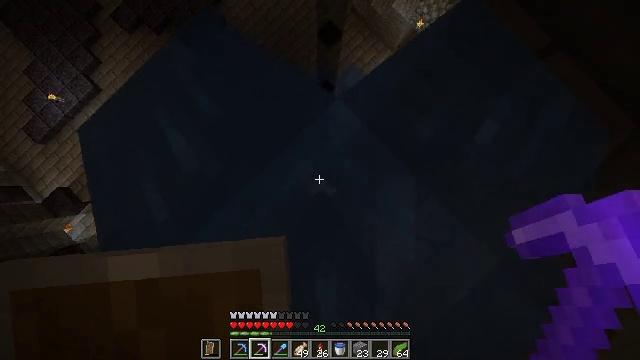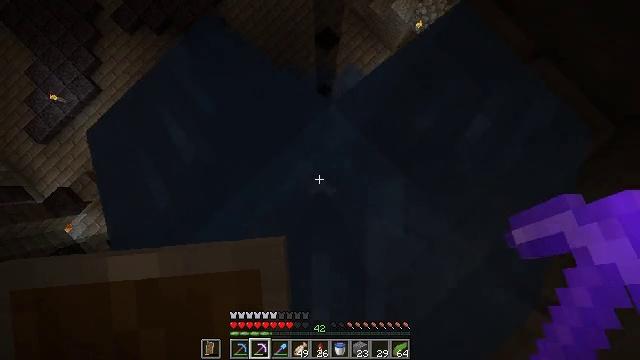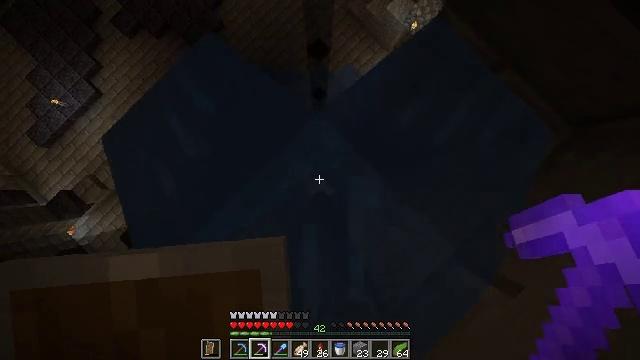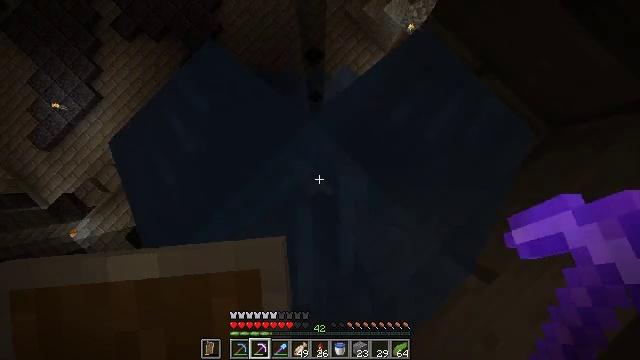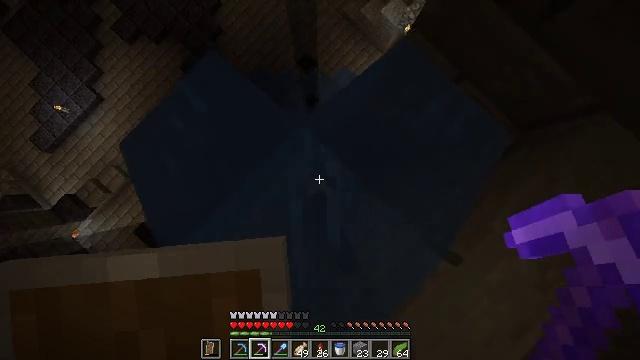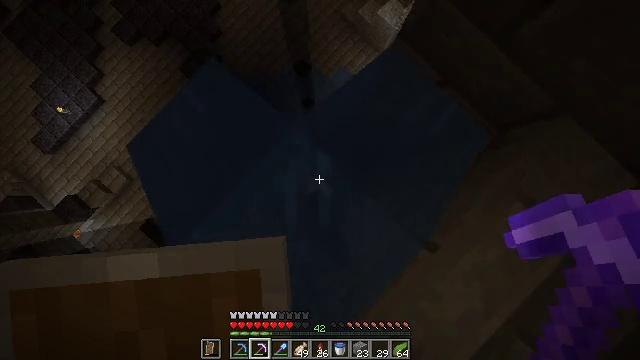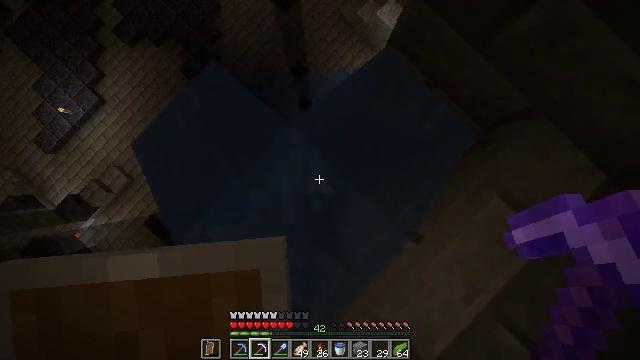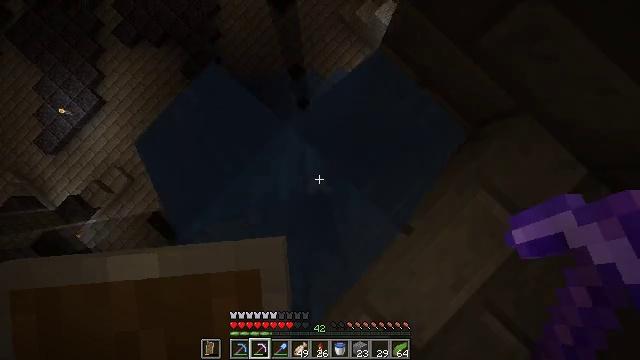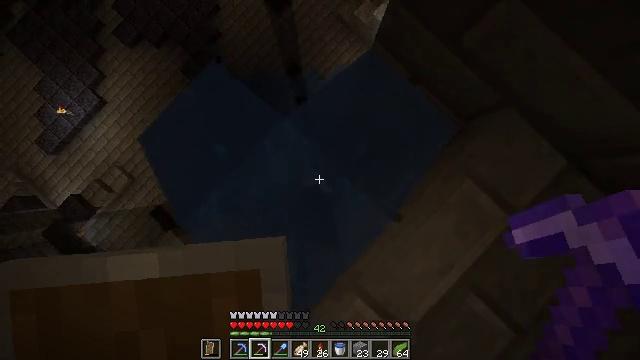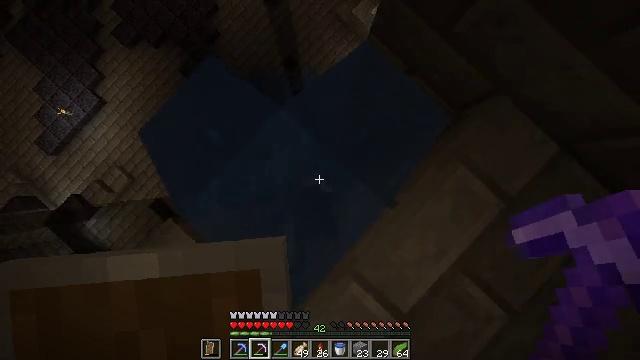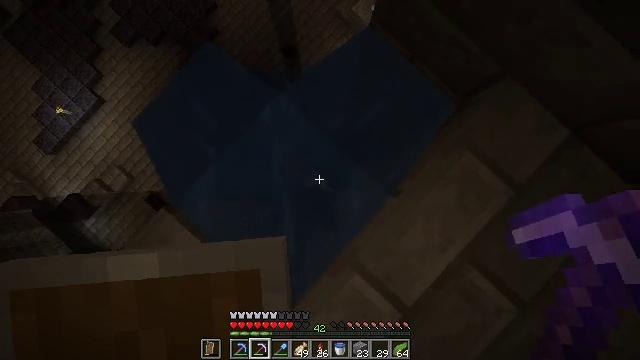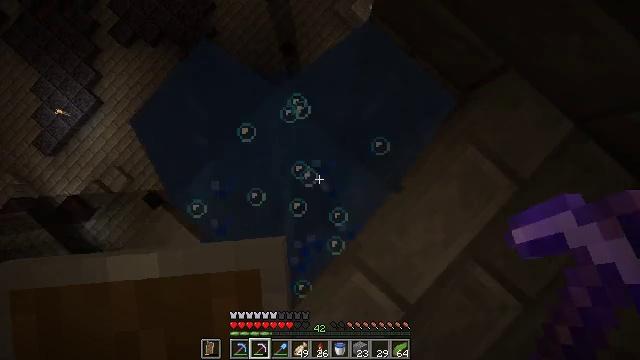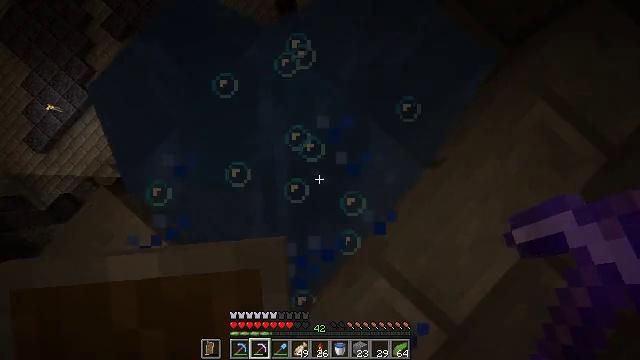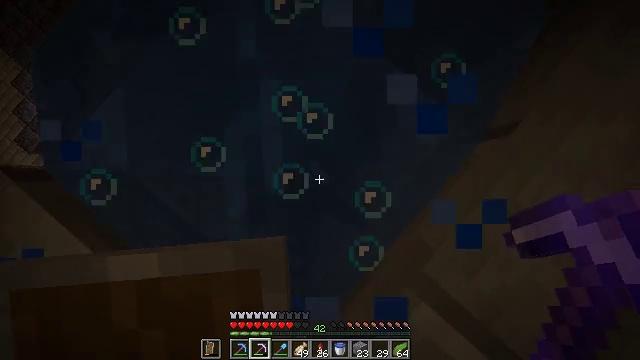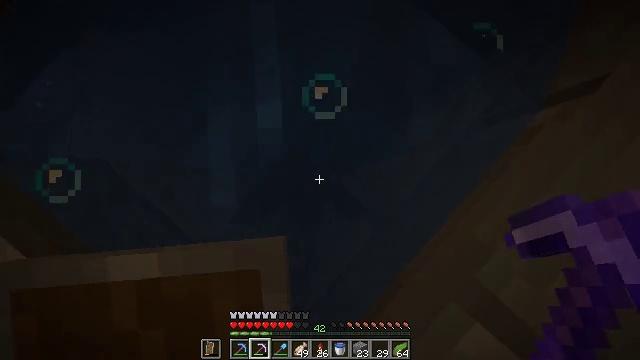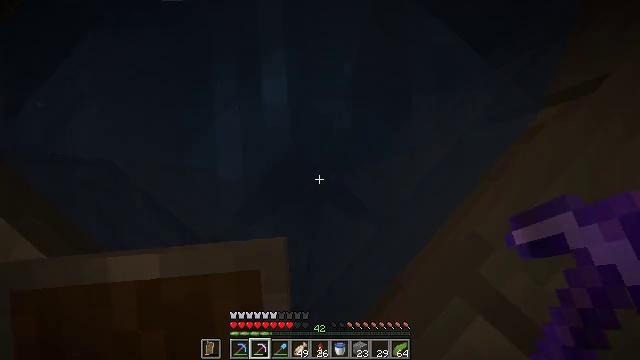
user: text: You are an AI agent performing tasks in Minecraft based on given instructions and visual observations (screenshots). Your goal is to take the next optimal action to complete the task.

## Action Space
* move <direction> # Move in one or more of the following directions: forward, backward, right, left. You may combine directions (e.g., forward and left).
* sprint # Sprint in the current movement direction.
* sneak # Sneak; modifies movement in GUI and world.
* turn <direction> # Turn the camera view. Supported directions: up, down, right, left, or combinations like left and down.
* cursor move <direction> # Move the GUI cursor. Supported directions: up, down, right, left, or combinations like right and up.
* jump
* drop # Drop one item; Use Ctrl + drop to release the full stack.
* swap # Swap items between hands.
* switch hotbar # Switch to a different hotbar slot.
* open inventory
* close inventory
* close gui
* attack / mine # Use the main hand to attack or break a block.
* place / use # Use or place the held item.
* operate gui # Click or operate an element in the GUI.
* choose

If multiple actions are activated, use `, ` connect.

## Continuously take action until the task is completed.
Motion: motion action
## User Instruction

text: Mine the black stained glass pane.
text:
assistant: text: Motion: move back and move right, jump
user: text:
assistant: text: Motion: move back and move right, jump
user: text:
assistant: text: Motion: move back and move right, jump
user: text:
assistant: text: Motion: move back and move right, jump
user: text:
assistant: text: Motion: move back and move right, jump
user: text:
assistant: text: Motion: move back
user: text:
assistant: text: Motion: move back
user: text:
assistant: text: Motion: move back
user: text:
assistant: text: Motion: move back and move left
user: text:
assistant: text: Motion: move back and move left
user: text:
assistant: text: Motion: move back and move left, sneak
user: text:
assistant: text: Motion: move back and move left, sneak
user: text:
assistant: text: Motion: move back and move left
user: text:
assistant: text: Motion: no_op
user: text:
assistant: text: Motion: no_op
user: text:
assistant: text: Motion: no_op
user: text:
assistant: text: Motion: no_op
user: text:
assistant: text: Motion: no_op
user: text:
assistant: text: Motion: no_op
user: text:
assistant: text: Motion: move back and move left
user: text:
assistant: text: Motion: move back and move left
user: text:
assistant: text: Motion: move back
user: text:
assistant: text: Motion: move back
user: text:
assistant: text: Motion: move back, attack / mine
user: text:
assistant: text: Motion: move back, attack / mine
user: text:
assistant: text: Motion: move back, attack / mine
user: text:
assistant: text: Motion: move back, turn down, attack / mine
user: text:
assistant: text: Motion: move back and move right, attack / mine
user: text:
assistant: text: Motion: move back and move right, attack / mine
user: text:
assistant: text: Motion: move back and move right, attack / mine